Interaction volume radius: 5 \u00c5
Interaction volume height: 35 \u00c5
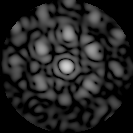
Disorder parameter: 0.5447